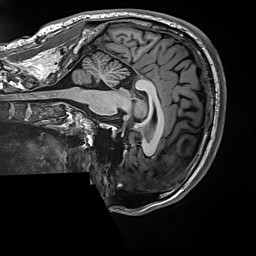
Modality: T1w
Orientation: sagittal
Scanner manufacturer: siemens
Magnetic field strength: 3 T
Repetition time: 2.5 s
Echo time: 0.00299 s